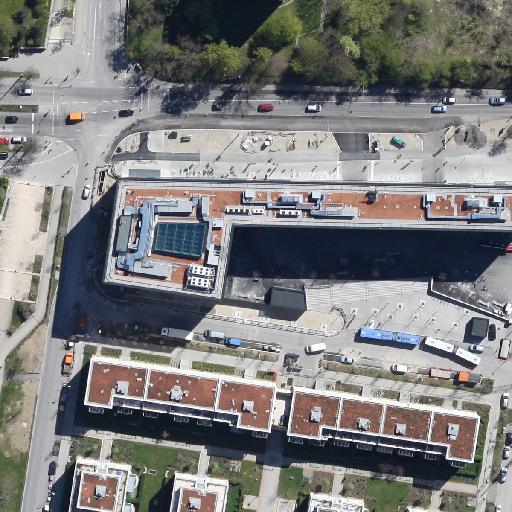
Referring expression: car